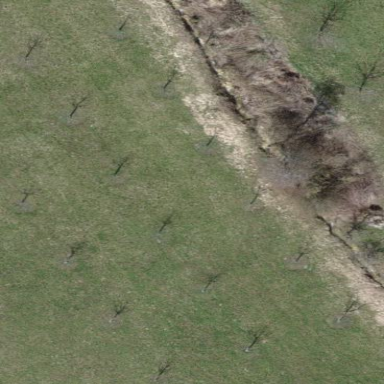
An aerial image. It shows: Orchard.